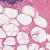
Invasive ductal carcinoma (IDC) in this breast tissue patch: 0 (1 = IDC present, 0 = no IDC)